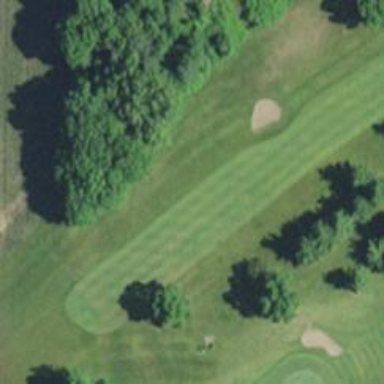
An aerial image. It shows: View of golf hole.